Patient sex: F
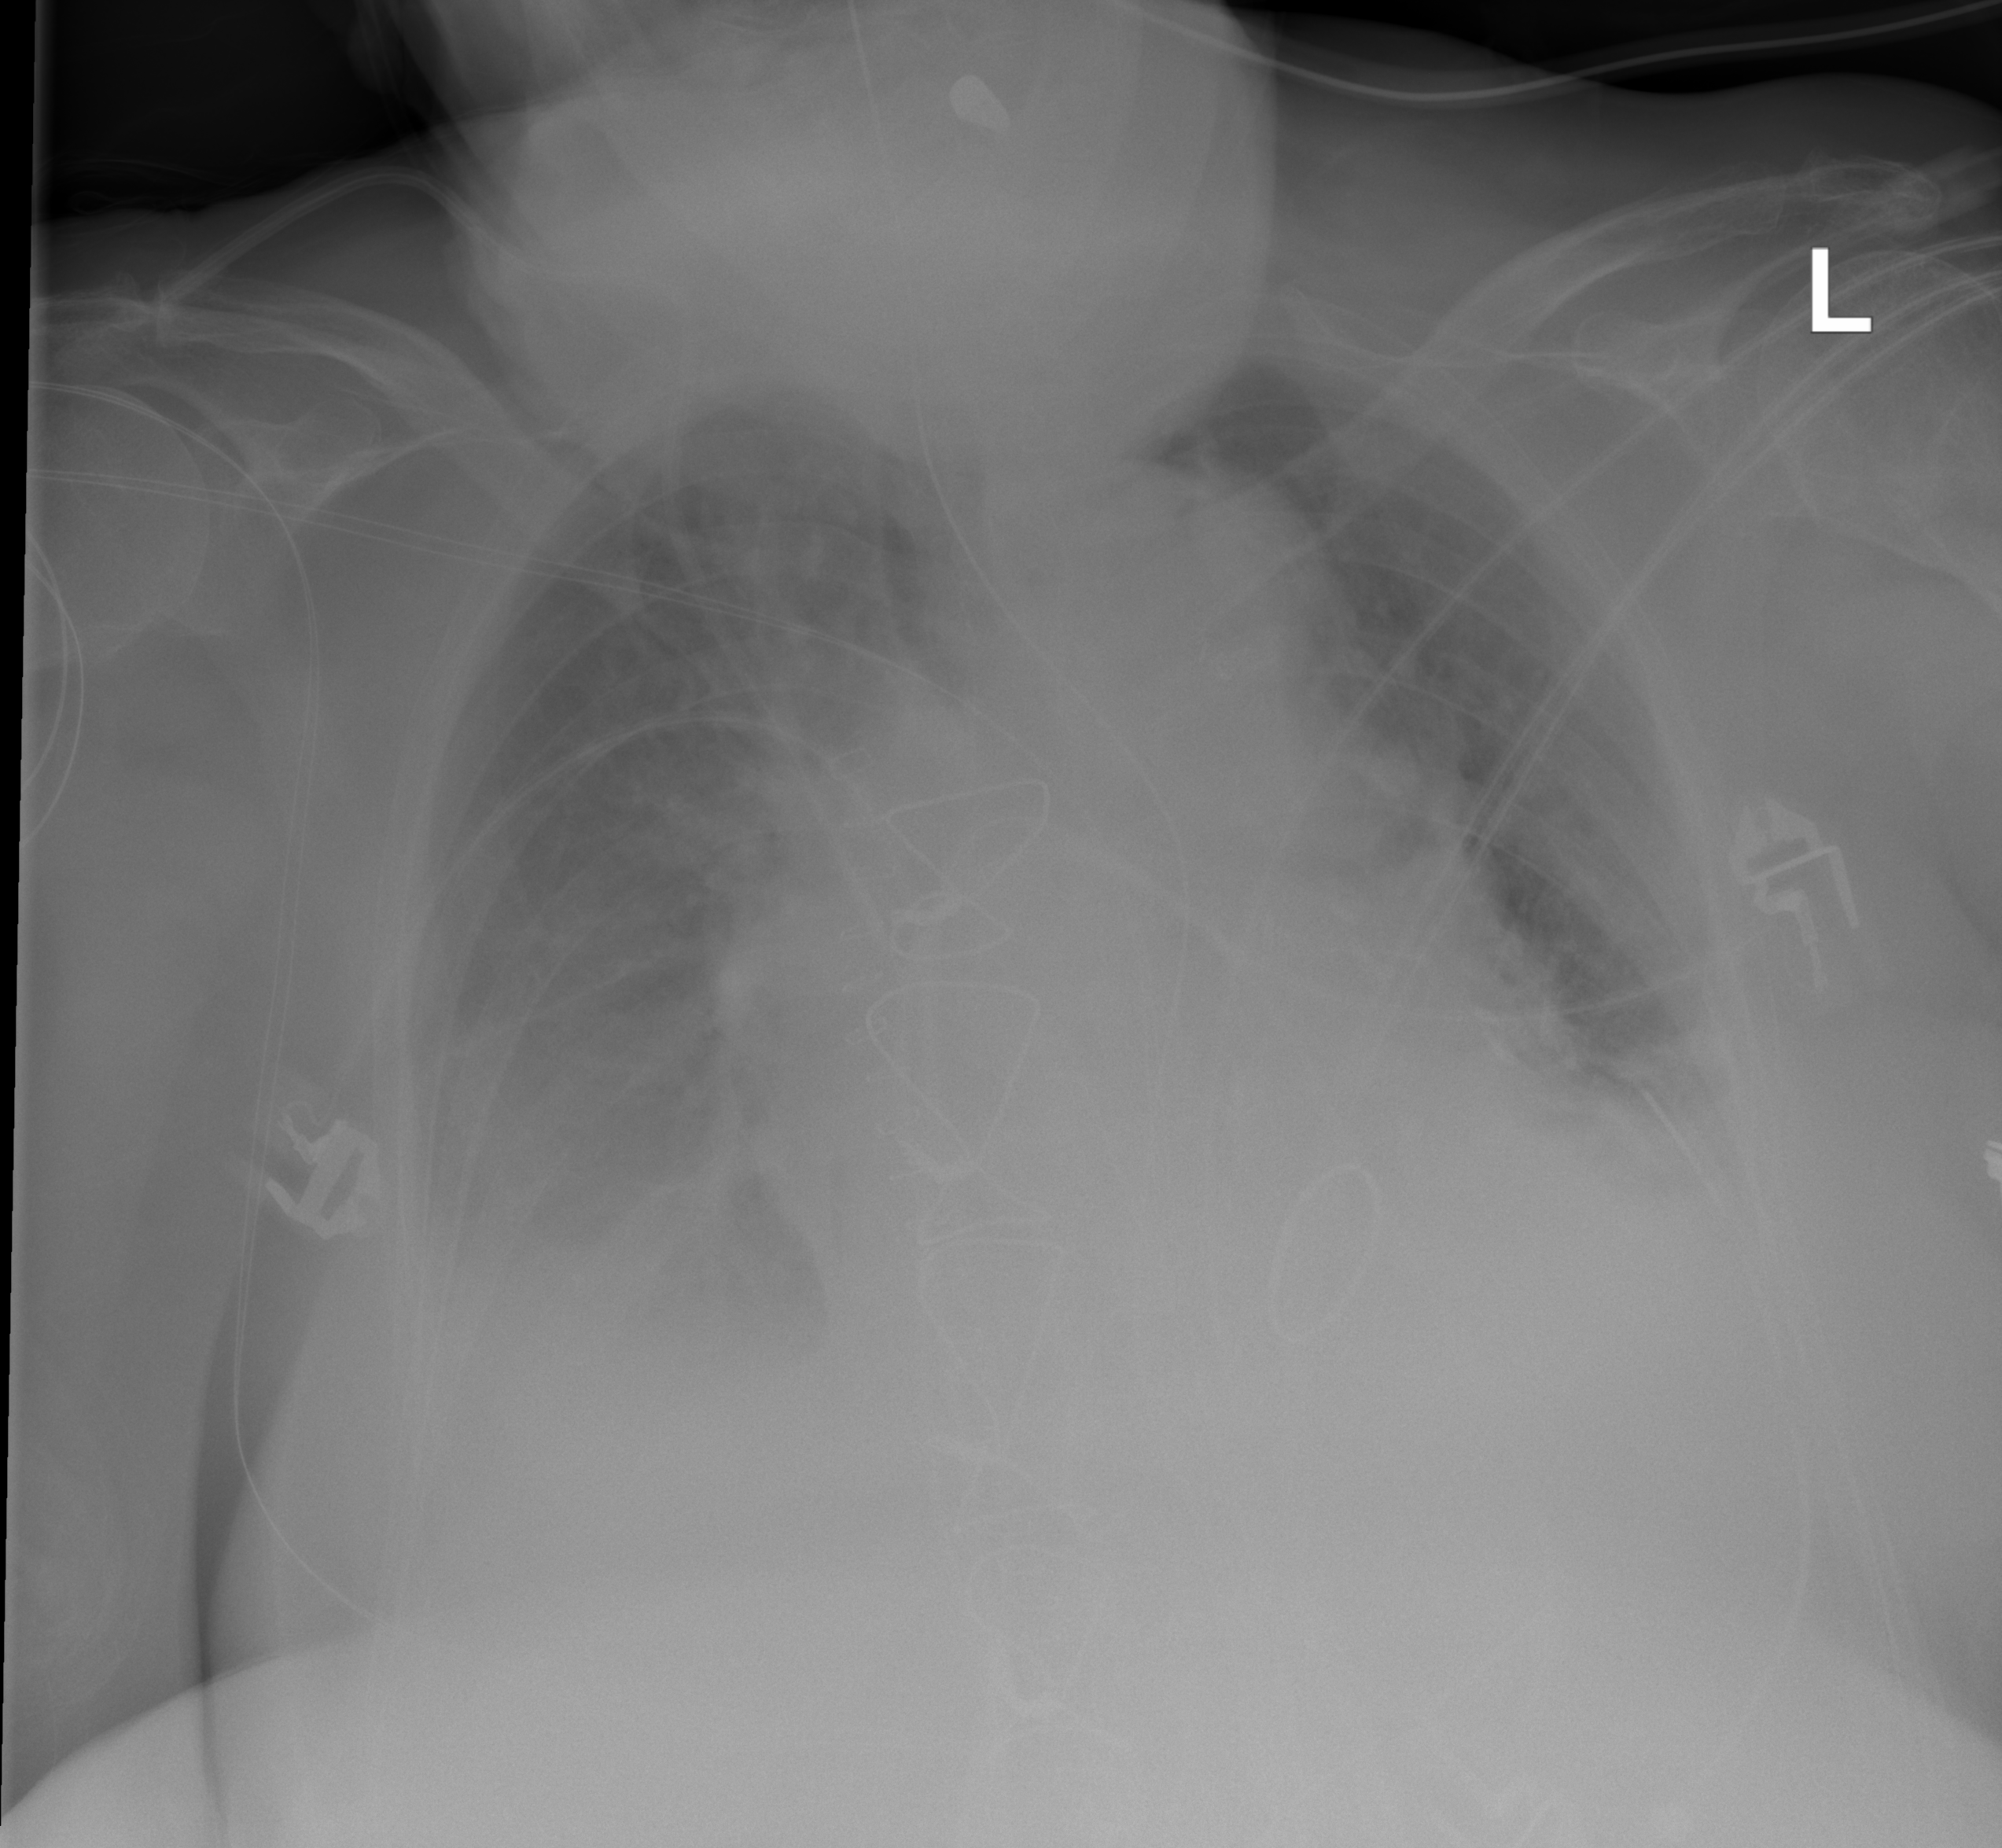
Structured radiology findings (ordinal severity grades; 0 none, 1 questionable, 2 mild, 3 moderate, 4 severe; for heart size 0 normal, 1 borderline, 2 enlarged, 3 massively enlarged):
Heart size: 2
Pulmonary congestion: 2
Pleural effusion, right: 2
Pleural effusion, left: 2
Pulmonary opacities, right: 3
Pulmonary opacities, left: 2
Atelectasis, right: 2
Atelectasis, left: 2